Question: Can someone please tell me the CSS code or point me to a tutorial on how to achieve this effect see all the time.
Here is a image of what I'm talking about:

Note: I know how to position with absolute I just need to know how they pull the effect off.
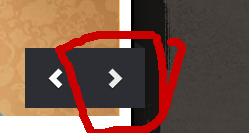
Answer: If the ribbon is the issue, then use borders on an empty () element (':after')..
'''
<div id="content">
<div id="ribbon"></div>
</div>
'''
'''
#content{
background-color:#77c;
width:300px;
height:200px;
position:relative;
}
#ribbon{
position:absolute;
width:80px;
height:30px;
right:-20px;
top:50px;
background-color:#999;
}
#ribbon:after{
content:'';
width:0;
height:0;
border-color: transparent transparent #666 #666;
border-style:solid;
border-width:5px 10px;
position:absolute;
right:0;
top:-10px;
}
'''
<URL>